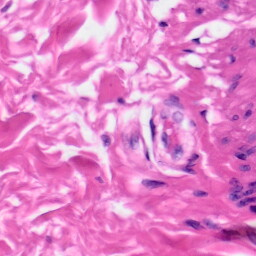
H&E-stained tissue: Skin